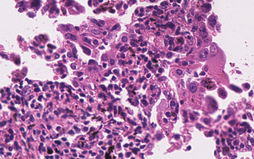
Tumor epithelial tissue: yes
Tumor-associated stroma tissue: yes
Normal tissue: no